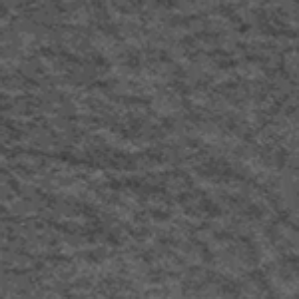
Label: frost